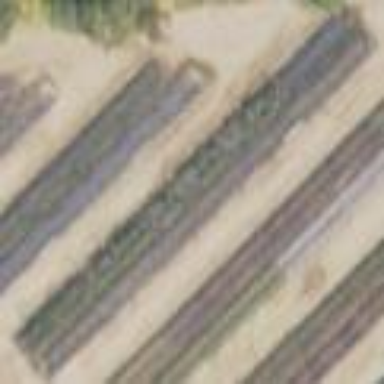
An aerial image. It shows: Greenhouse.